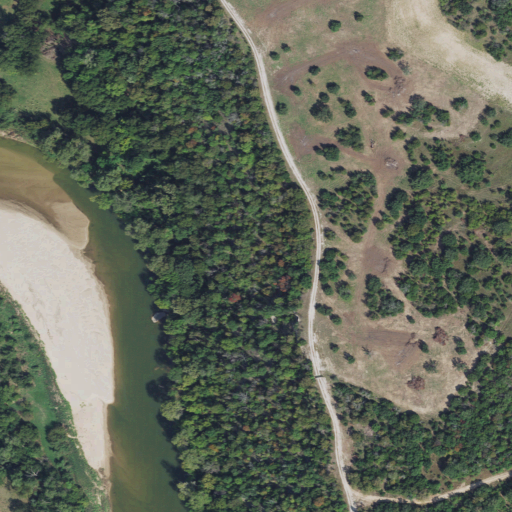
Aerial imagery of cliff(s) in Texas named Milliken Bluff containing grassland, deciduous forest, evergreen forest, open water, shrub, pasture, high intensity development, medium intensity development, open development, low intensity development, and herbaceous wetlands